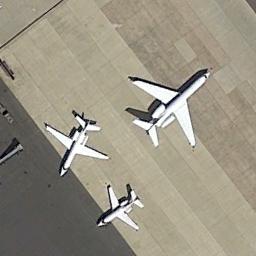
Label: airplane